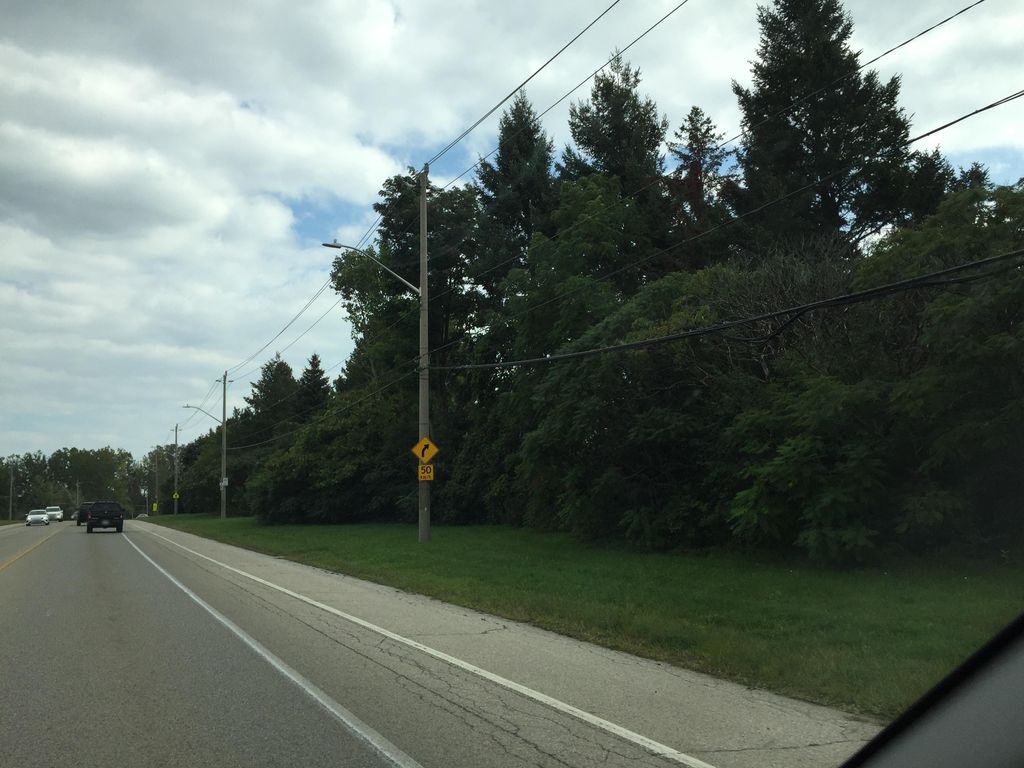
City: kitchener-waterloo